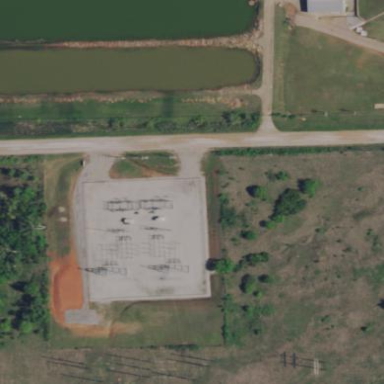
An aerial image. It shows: Distribution level power substation.